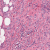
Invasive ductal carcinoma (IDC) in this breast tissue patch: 1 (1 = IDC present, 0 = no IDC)